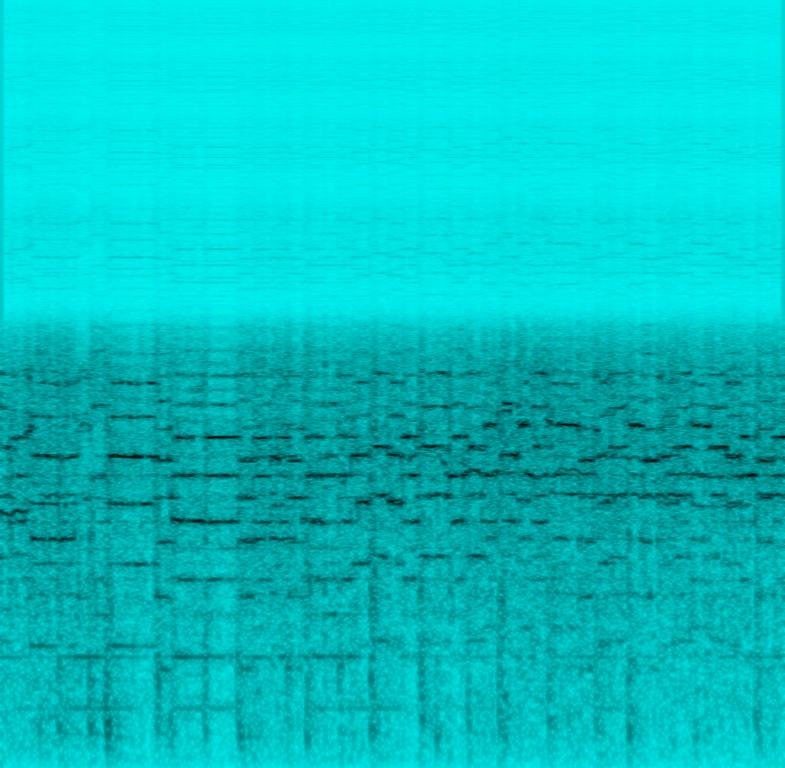
The low quality recording features a live performance of bagpipe melodies played over some percussive wooden elements. The recording is muffled, noisy, in mono and it sounds soulful and passionate.